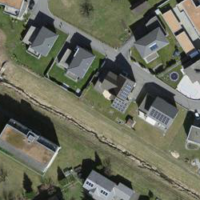
EUNIS habitat code: 54
Species observed at this site:
Ilex aquifolium